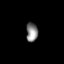
Tissue: lung
Cell type: T cells
Senescence score: 0.189
Nuclear area (px): 220
Mean DAPI intensity: 131.464